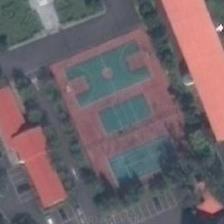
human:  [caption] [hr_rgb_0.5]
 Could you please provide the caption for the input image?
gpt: a basketball field is surroundeded by red buildings and some green trees .

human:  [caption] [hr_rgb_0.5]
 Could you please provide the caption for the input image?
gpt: basketball field is between two red long buildings .

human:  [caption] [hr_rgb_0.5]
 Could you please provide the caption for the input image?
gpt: two badminton fields and a basketball field beside .

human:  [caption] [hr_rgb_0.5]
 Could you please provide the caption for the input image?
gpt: three courts consist of the exercise yard while some red buildings stand aside .

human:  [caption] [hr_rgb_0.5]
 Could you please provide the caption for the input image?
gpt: a basketball field is between two red houses .